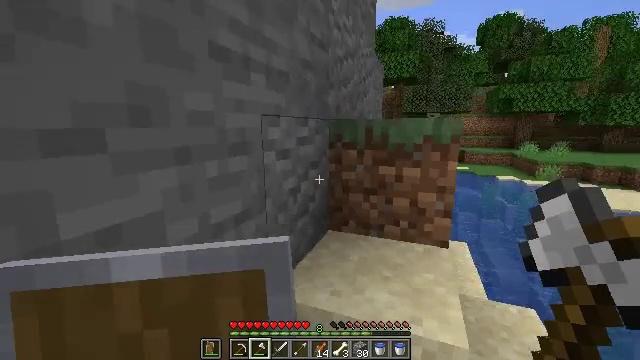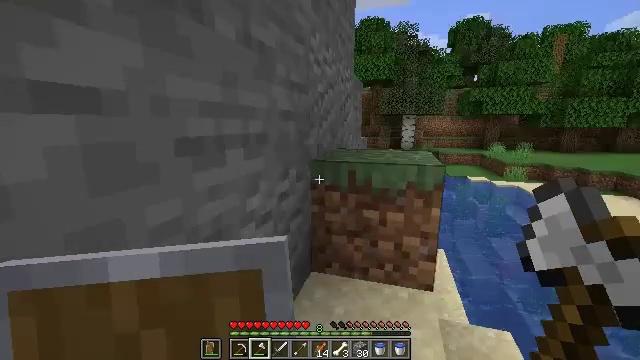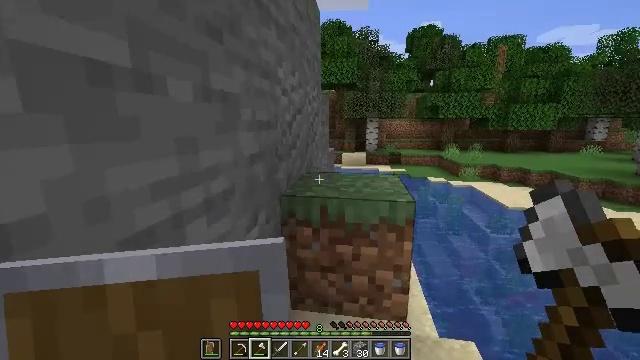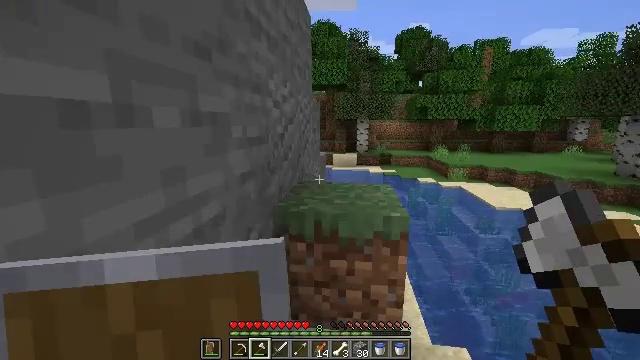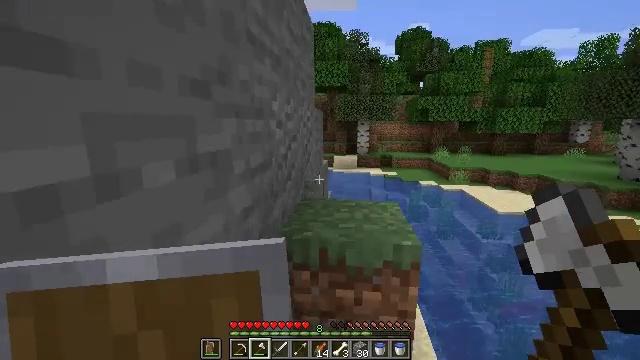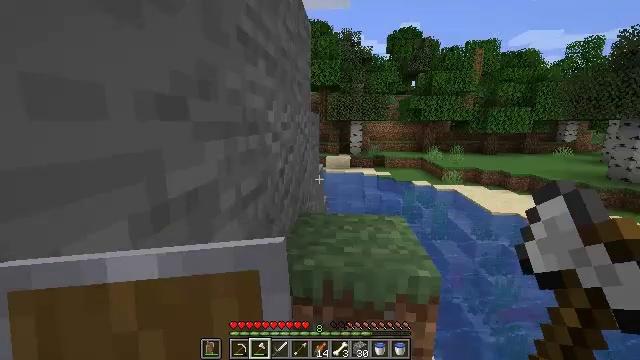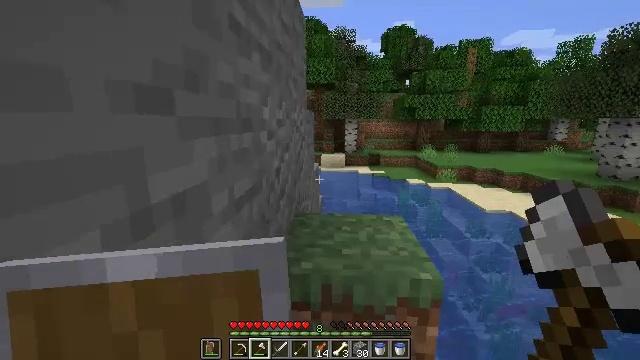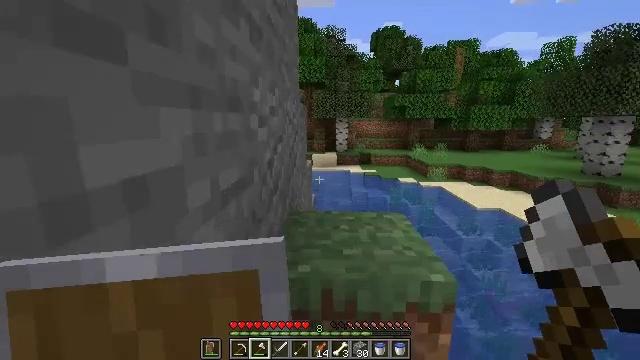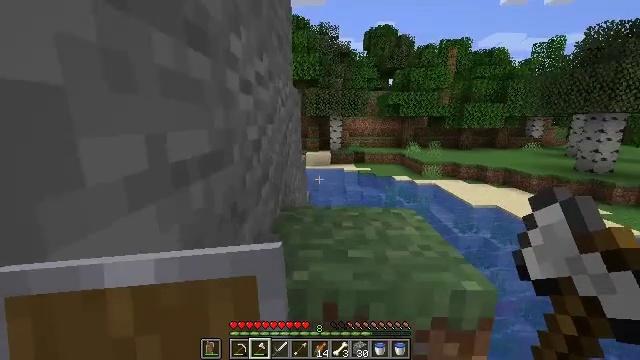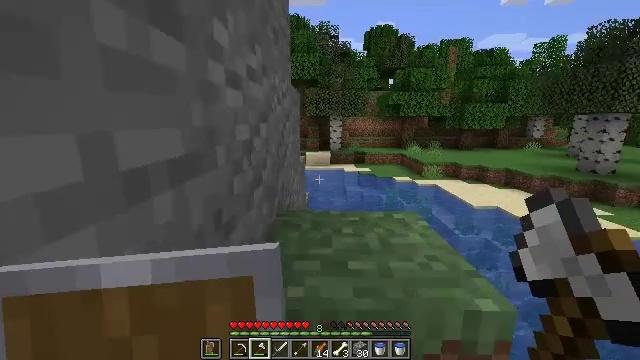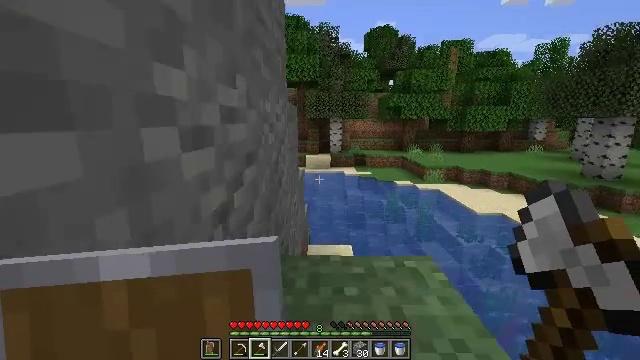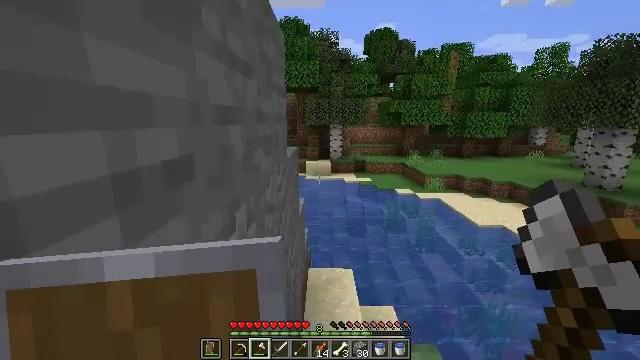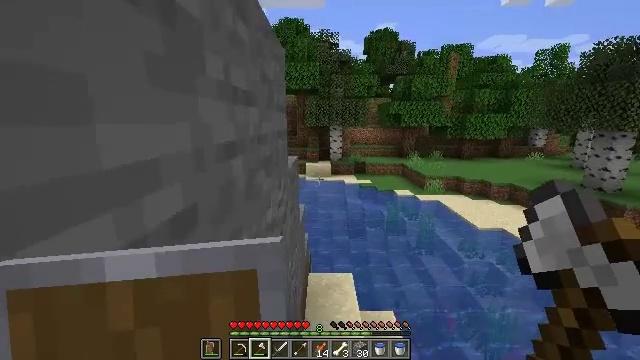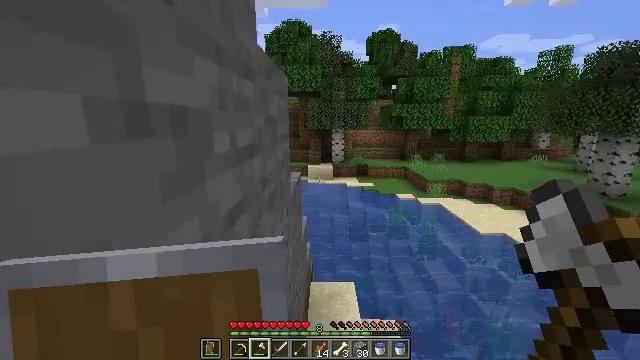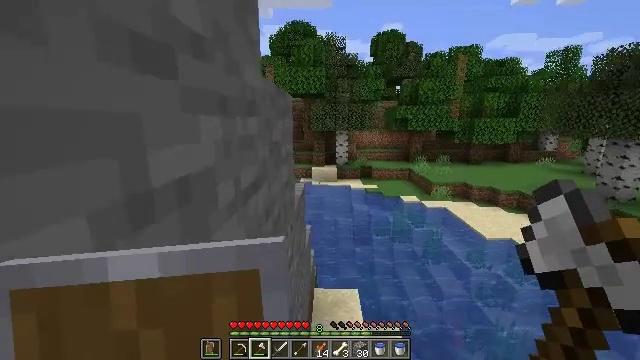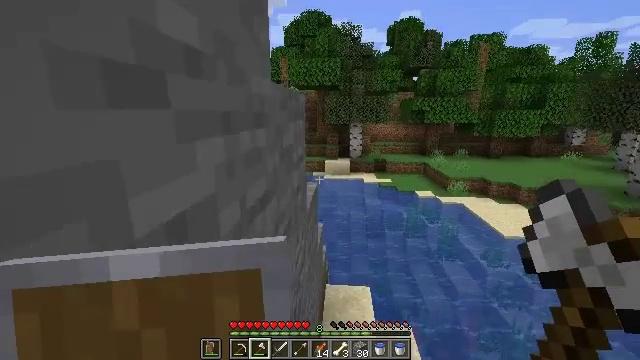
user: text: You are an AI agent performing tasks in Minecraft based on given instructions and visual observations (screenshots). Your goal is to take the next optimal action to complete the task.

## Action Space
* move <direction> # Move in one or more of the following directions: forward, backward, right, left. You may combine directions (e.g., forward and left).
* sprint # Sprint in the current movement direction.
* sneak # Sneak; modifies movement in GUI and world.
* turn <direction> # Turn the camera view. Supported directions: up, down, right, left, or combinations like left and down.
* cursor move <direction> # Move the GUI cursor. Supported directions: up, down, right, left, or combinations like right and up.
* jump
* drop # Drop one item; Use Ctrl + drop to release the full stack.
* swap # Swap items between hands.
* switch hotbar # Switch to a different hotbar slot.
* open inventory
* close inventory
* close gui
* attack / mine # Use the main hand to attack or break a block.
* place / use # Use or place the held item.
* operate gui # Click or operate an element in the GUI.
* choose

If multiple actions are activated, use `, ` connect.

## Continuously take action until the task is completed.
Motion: motion action
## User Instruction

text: Kill aquatic mobs.
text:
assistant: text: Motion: move forward, turn right, jump
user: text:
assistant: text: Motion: move forward, turn right, jump
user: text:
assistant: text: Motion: move forward, turn right, jump
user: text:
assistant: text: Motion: move forward, jump
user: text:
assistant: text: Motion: move forward, turn right, jump
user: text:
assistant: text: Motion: move forward, turn right, jump
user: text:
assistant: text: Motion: move forward, turn right, jump
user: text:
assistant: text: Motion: move forward, turn right, jump
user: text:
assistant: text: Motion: move forward, jump
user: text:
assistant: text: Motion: move forward, jump
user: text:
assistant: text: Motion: move forward, jump
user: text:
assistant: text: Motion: move forward, jump
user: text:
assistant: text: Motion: move forward, jump
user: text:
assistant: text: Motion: move forward, jump
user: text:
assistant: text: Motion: move forward, turn left and down, jump
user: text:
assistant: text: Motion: move forward, turn left and down, jump
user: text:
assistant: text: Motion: move forward
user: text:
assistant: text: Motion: move forward
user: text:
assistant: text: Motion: move forward
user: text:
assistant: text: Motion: move forward and move right
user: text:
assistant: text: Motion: move forward and move right
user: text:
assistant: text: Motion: move forward and move right
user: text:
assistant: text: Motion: move forward and move right, turn left
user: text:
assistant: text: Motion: move forward and move right, turn left and down
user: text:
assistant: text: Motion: move forward, turn left and down
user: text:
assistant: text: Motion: move forward, turn left and down, jump
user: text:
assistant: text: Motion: move forward, turn left and down, jump
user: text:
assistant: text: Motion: move forward, turn left, jump
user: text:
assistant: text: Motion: move forward, turn left, jump
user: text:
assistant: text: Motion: move forward, jump